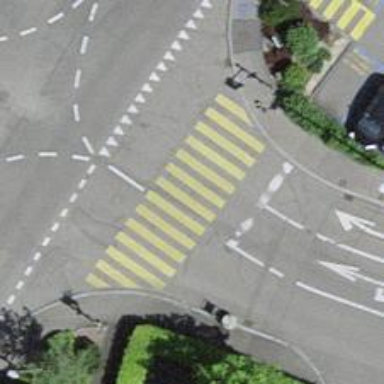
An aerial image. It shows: Crossing with traffic signals.